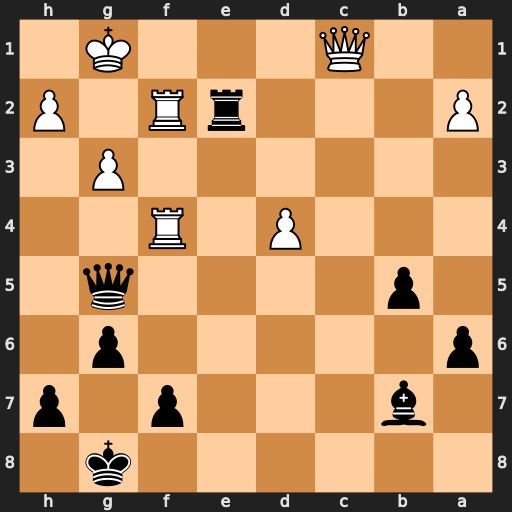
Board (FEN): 6k1/1b3p1p/p5p1/1p4q1/3P1R2/6P1/P3rR1P/2Q3K1
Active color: b
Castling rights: -
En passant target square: -
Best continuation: Qd5 Rxe2 Qh1+ Kf2 Qxc1